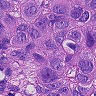
Metastatic tissue present: yes